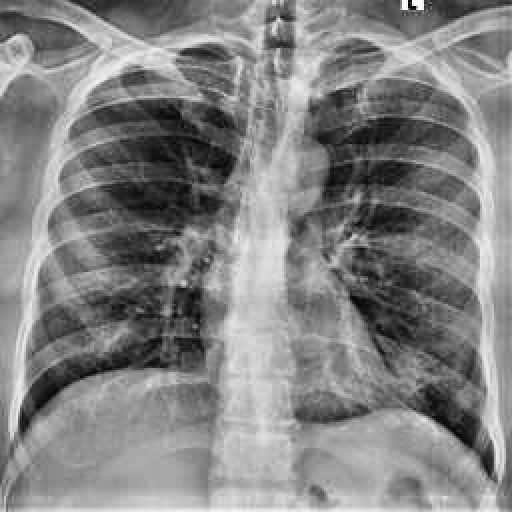
Finding: NORMAL